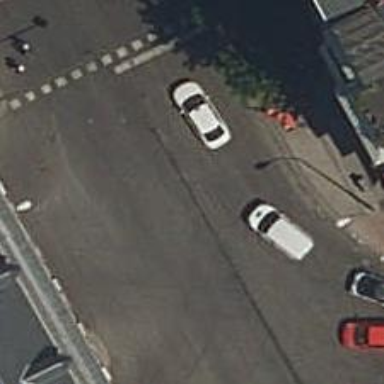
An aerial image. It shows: Road with traffic signals.